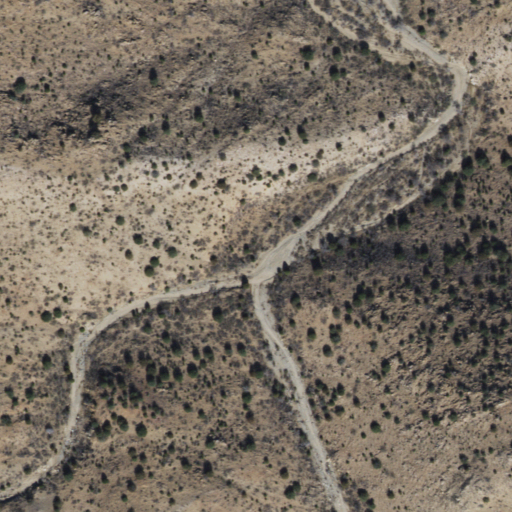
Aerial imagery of valley in Arizona named California Gulch containing shrub and grassland